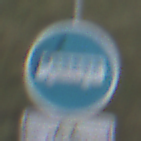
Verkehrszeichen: Busssonderstreifen
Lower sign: EinspurigeFahrzeugeFrei5
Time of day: Night
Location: Outdoor (Nature)
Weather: Clear
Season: NotSpecified
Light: Natural